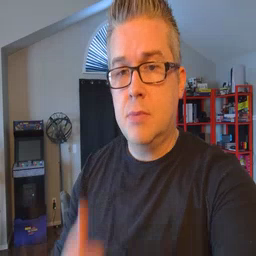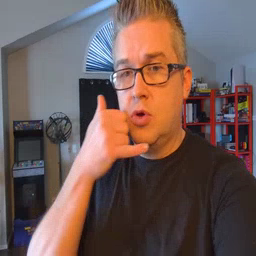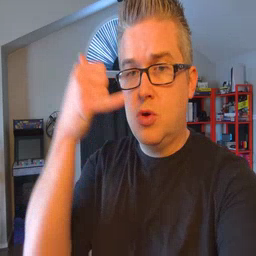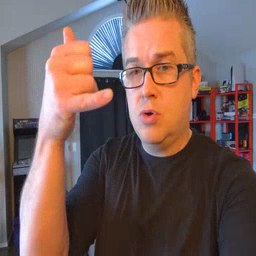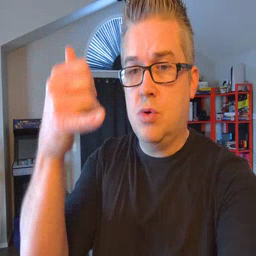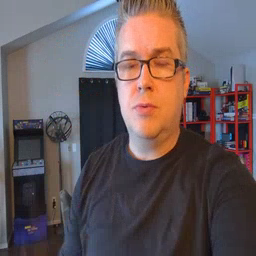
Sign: callonphone